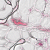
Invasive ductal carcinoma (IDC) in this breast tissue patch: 0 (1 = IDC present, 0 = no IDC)